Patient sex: M
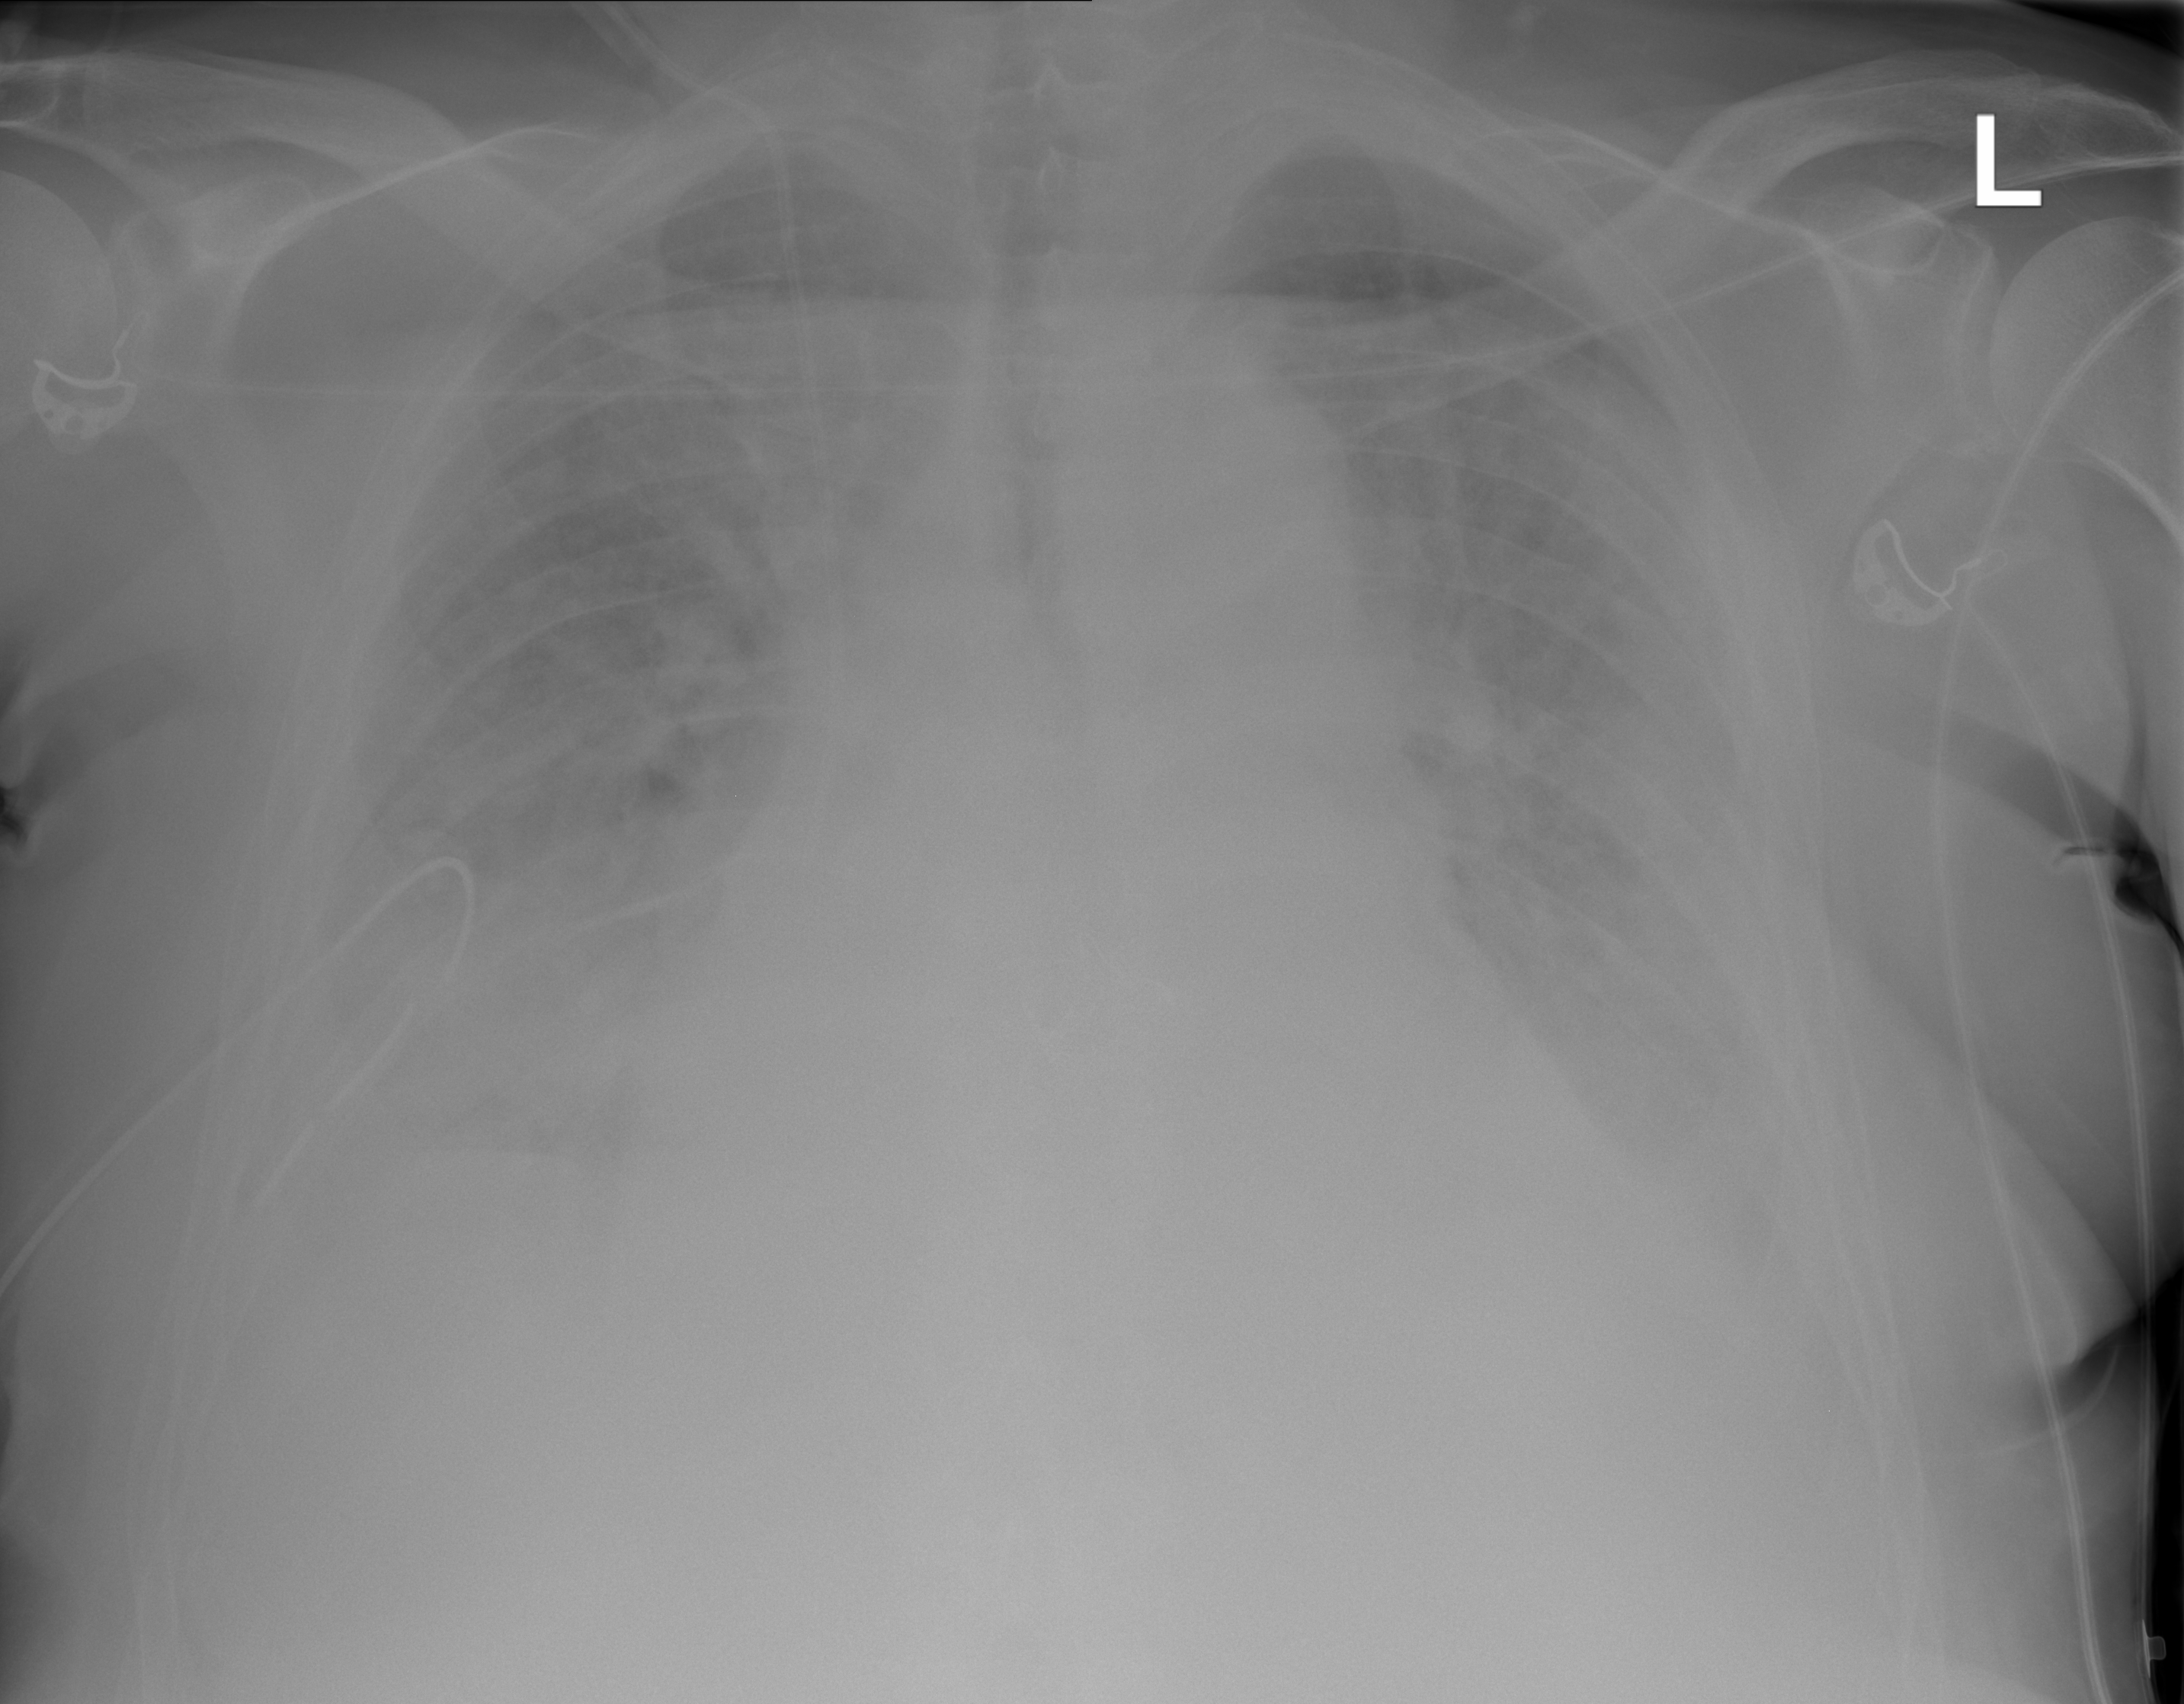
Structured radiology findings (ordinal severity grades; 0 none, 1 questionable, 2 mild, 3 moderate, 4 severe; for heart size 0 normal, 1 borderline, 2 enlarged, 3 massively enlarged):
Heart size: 2
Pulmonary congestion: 2
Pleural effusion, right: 4
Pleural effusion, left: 4
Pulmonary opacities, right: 2
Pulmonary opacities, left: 2
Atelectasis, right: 2
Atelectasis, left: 2